Field crop: tomato
Growth stage: 1
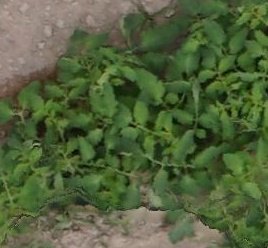
Species: tomato